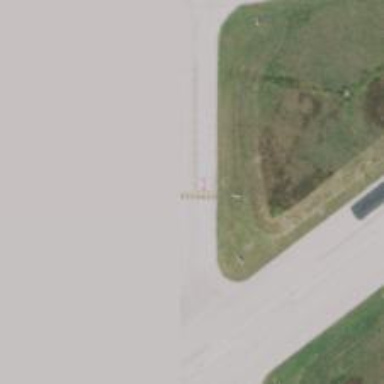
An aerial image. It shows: Image of taxiway at airport.